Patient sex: M
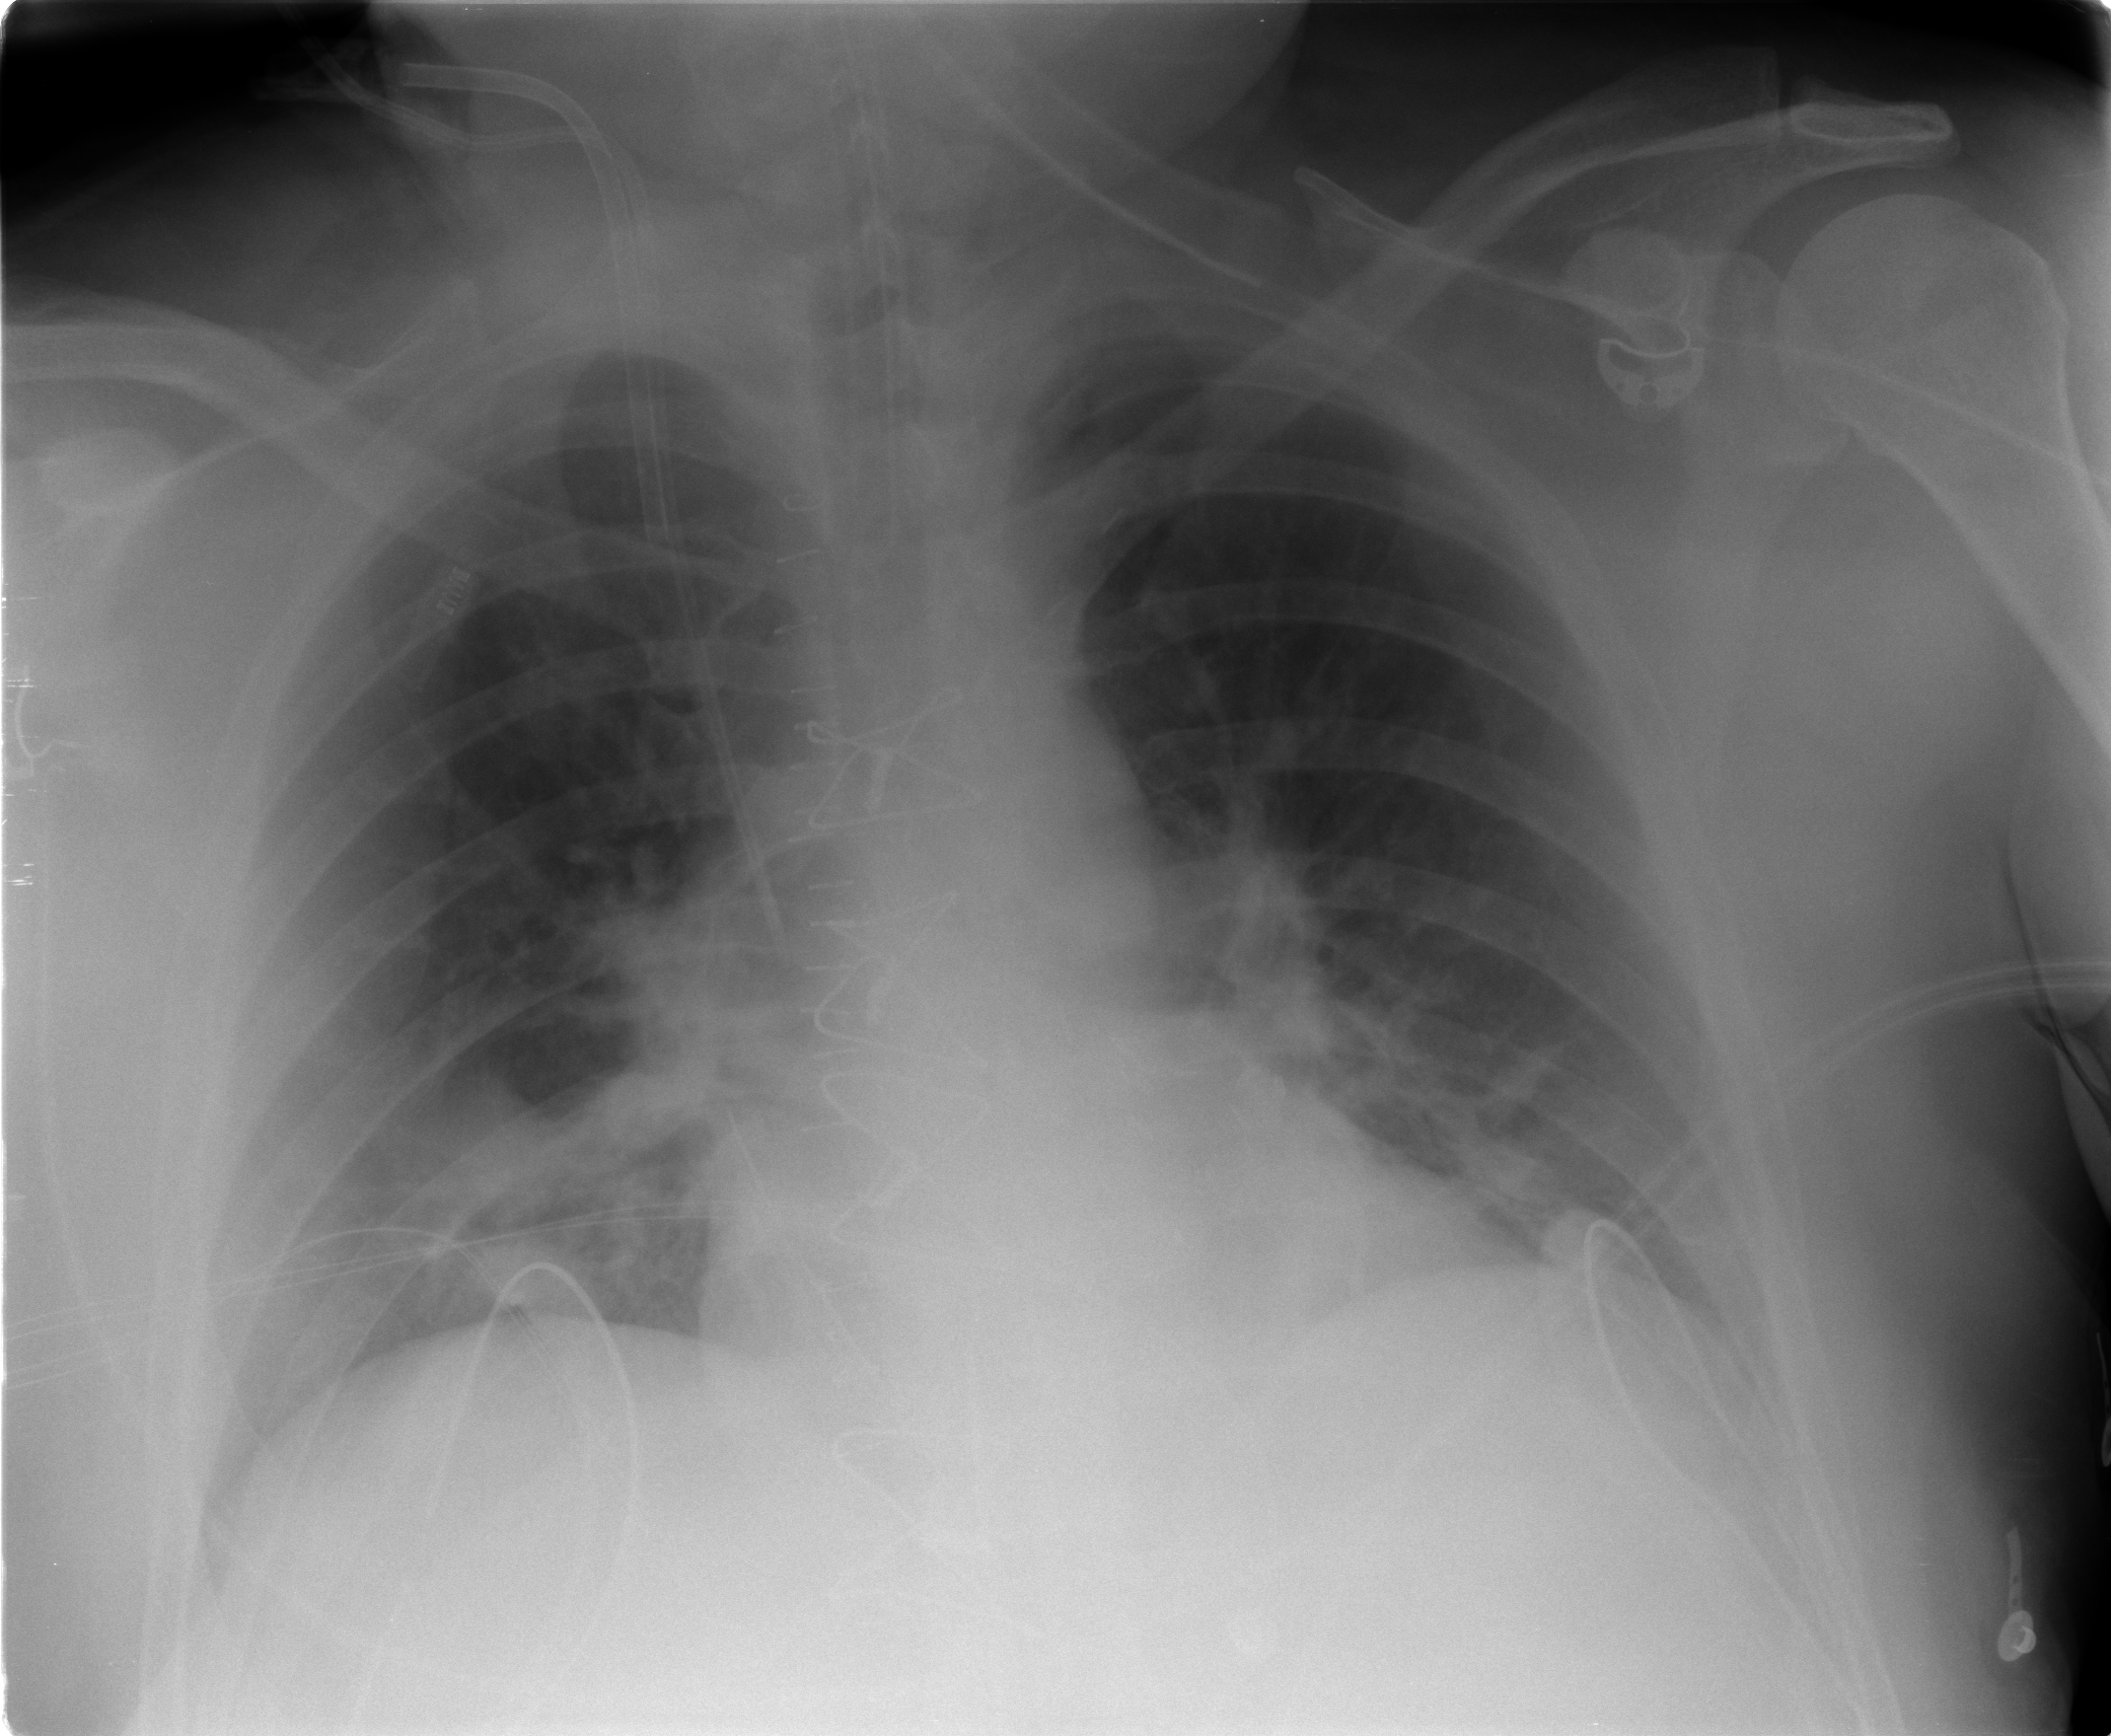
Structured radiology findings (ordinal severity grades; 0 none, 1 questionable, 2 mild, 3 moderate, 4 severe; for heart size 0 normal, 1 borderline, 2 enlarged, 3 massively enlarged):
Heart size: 0
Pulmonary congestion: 1
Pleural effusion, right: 0
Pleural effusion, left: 0
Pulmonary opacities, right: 0
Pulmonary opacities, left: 0
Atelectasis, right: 2
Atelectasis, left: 2